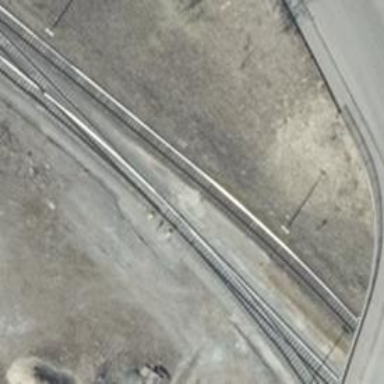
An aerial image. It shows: Railway switch.